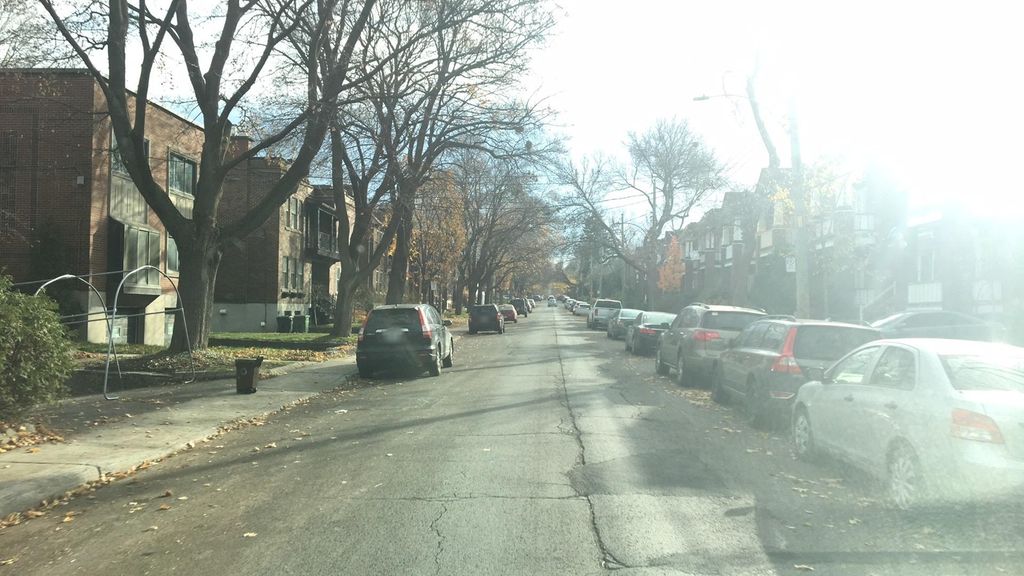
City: montreal